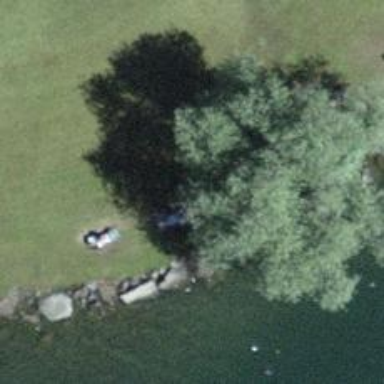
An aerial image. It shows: Concrete bench.